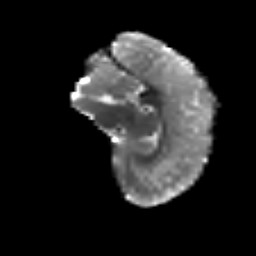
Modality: T2w
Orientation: sagittal
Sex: female
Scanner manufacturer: siemens
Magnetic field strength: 3 T
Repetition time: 5 s
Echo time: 0.071 s